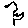
Label: bird